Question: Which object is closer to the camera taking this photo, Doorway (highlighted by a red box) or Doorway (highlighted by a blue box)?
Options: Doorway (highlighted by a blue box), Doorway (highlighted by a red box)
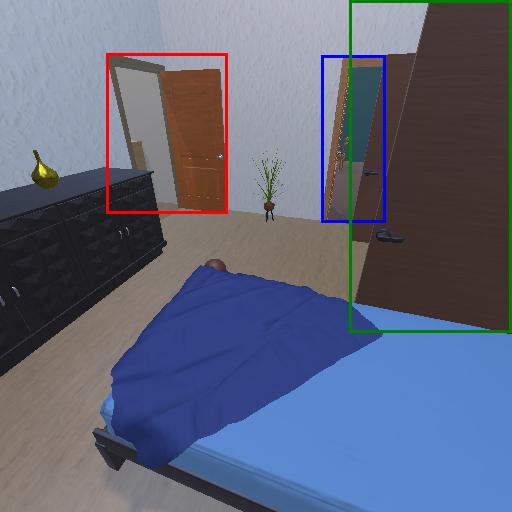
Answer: Doorway (highlighted by a blue box)